Question: I am trying to create a biometric attendance system that receives data from a biometric device.
The structure of the attendance table received from the device looks something like this.

The table originally has a lot of data with more than one emp_no, but I created a stored procedure that extracts details of one employee on a specific date as seen above.
The challenge that is facing right now is that, I need to analyze this table and restructure it ( recreate another table ) so that it has alternating check-ins and checkouts ( each checkin must be followed by a checkout and vice versa ) and for
consecutive check-ins, I should take the earlier one while for consecutive check-outs, I should take the latest one.
Any ideas on how to go about this will be very much appreciated.
Thank you.
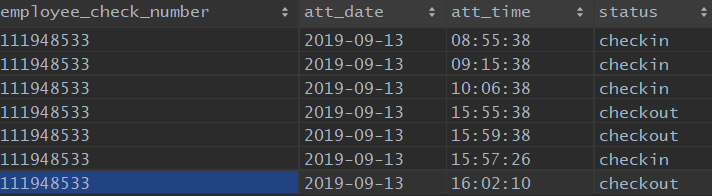
Answer: Use the window functions 'lag()' and 'lead()':
'''
select emp_id, att_date, att_time, status
from (
select
emp_id, att_date, att_time, status,
case
when status = 'checkin' then lag(status) over w is distinct from 'checkin'
else lead(status) over w is distinct from 'checkout'
end as visible
from my_table
window w as (partition by emp_id, att_date order by att_time)
) s
where visible
'''
<URL>